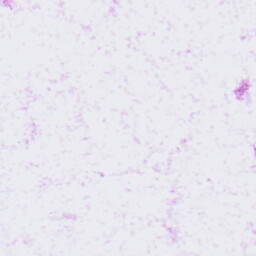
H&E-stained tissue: LymphNode